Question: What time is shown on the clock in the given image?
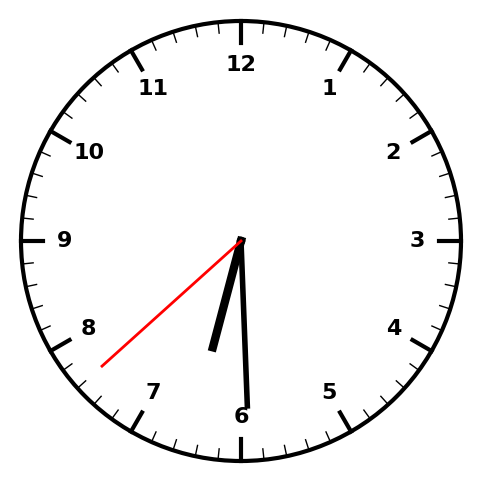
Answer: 06:29:38